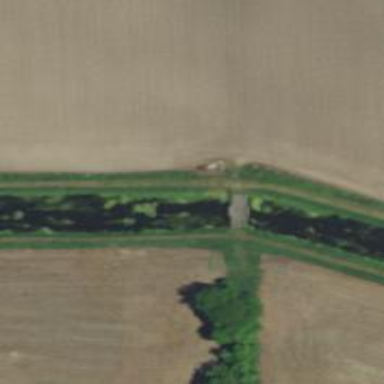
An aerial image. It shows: Path leading to bridge.